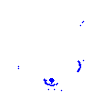
Particle: pion